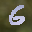
Label: 6